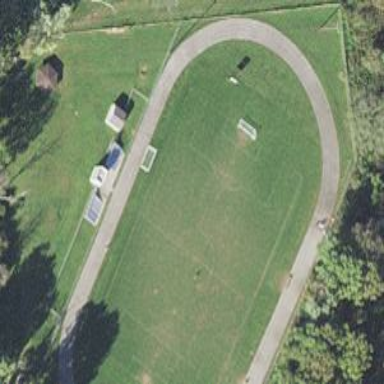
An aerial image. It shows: Soccer pitch for leisureland activities.